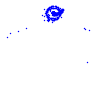
Particle: electron